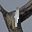
Label: 1